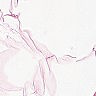
Metastatic tissue present: no